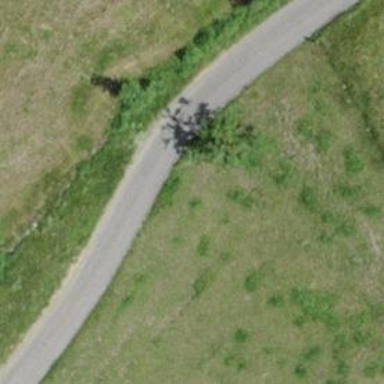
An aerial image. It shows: Well-maintained track road with grade 1 tracktype.